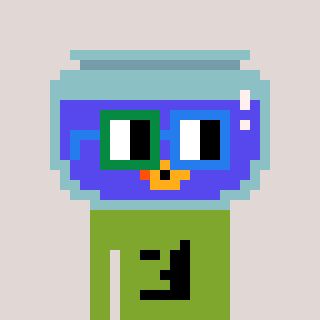
a pixel art character with square green and blue glasses, a goldfish-shaped head and a slimegreen-colored body on a warm background